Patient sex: M
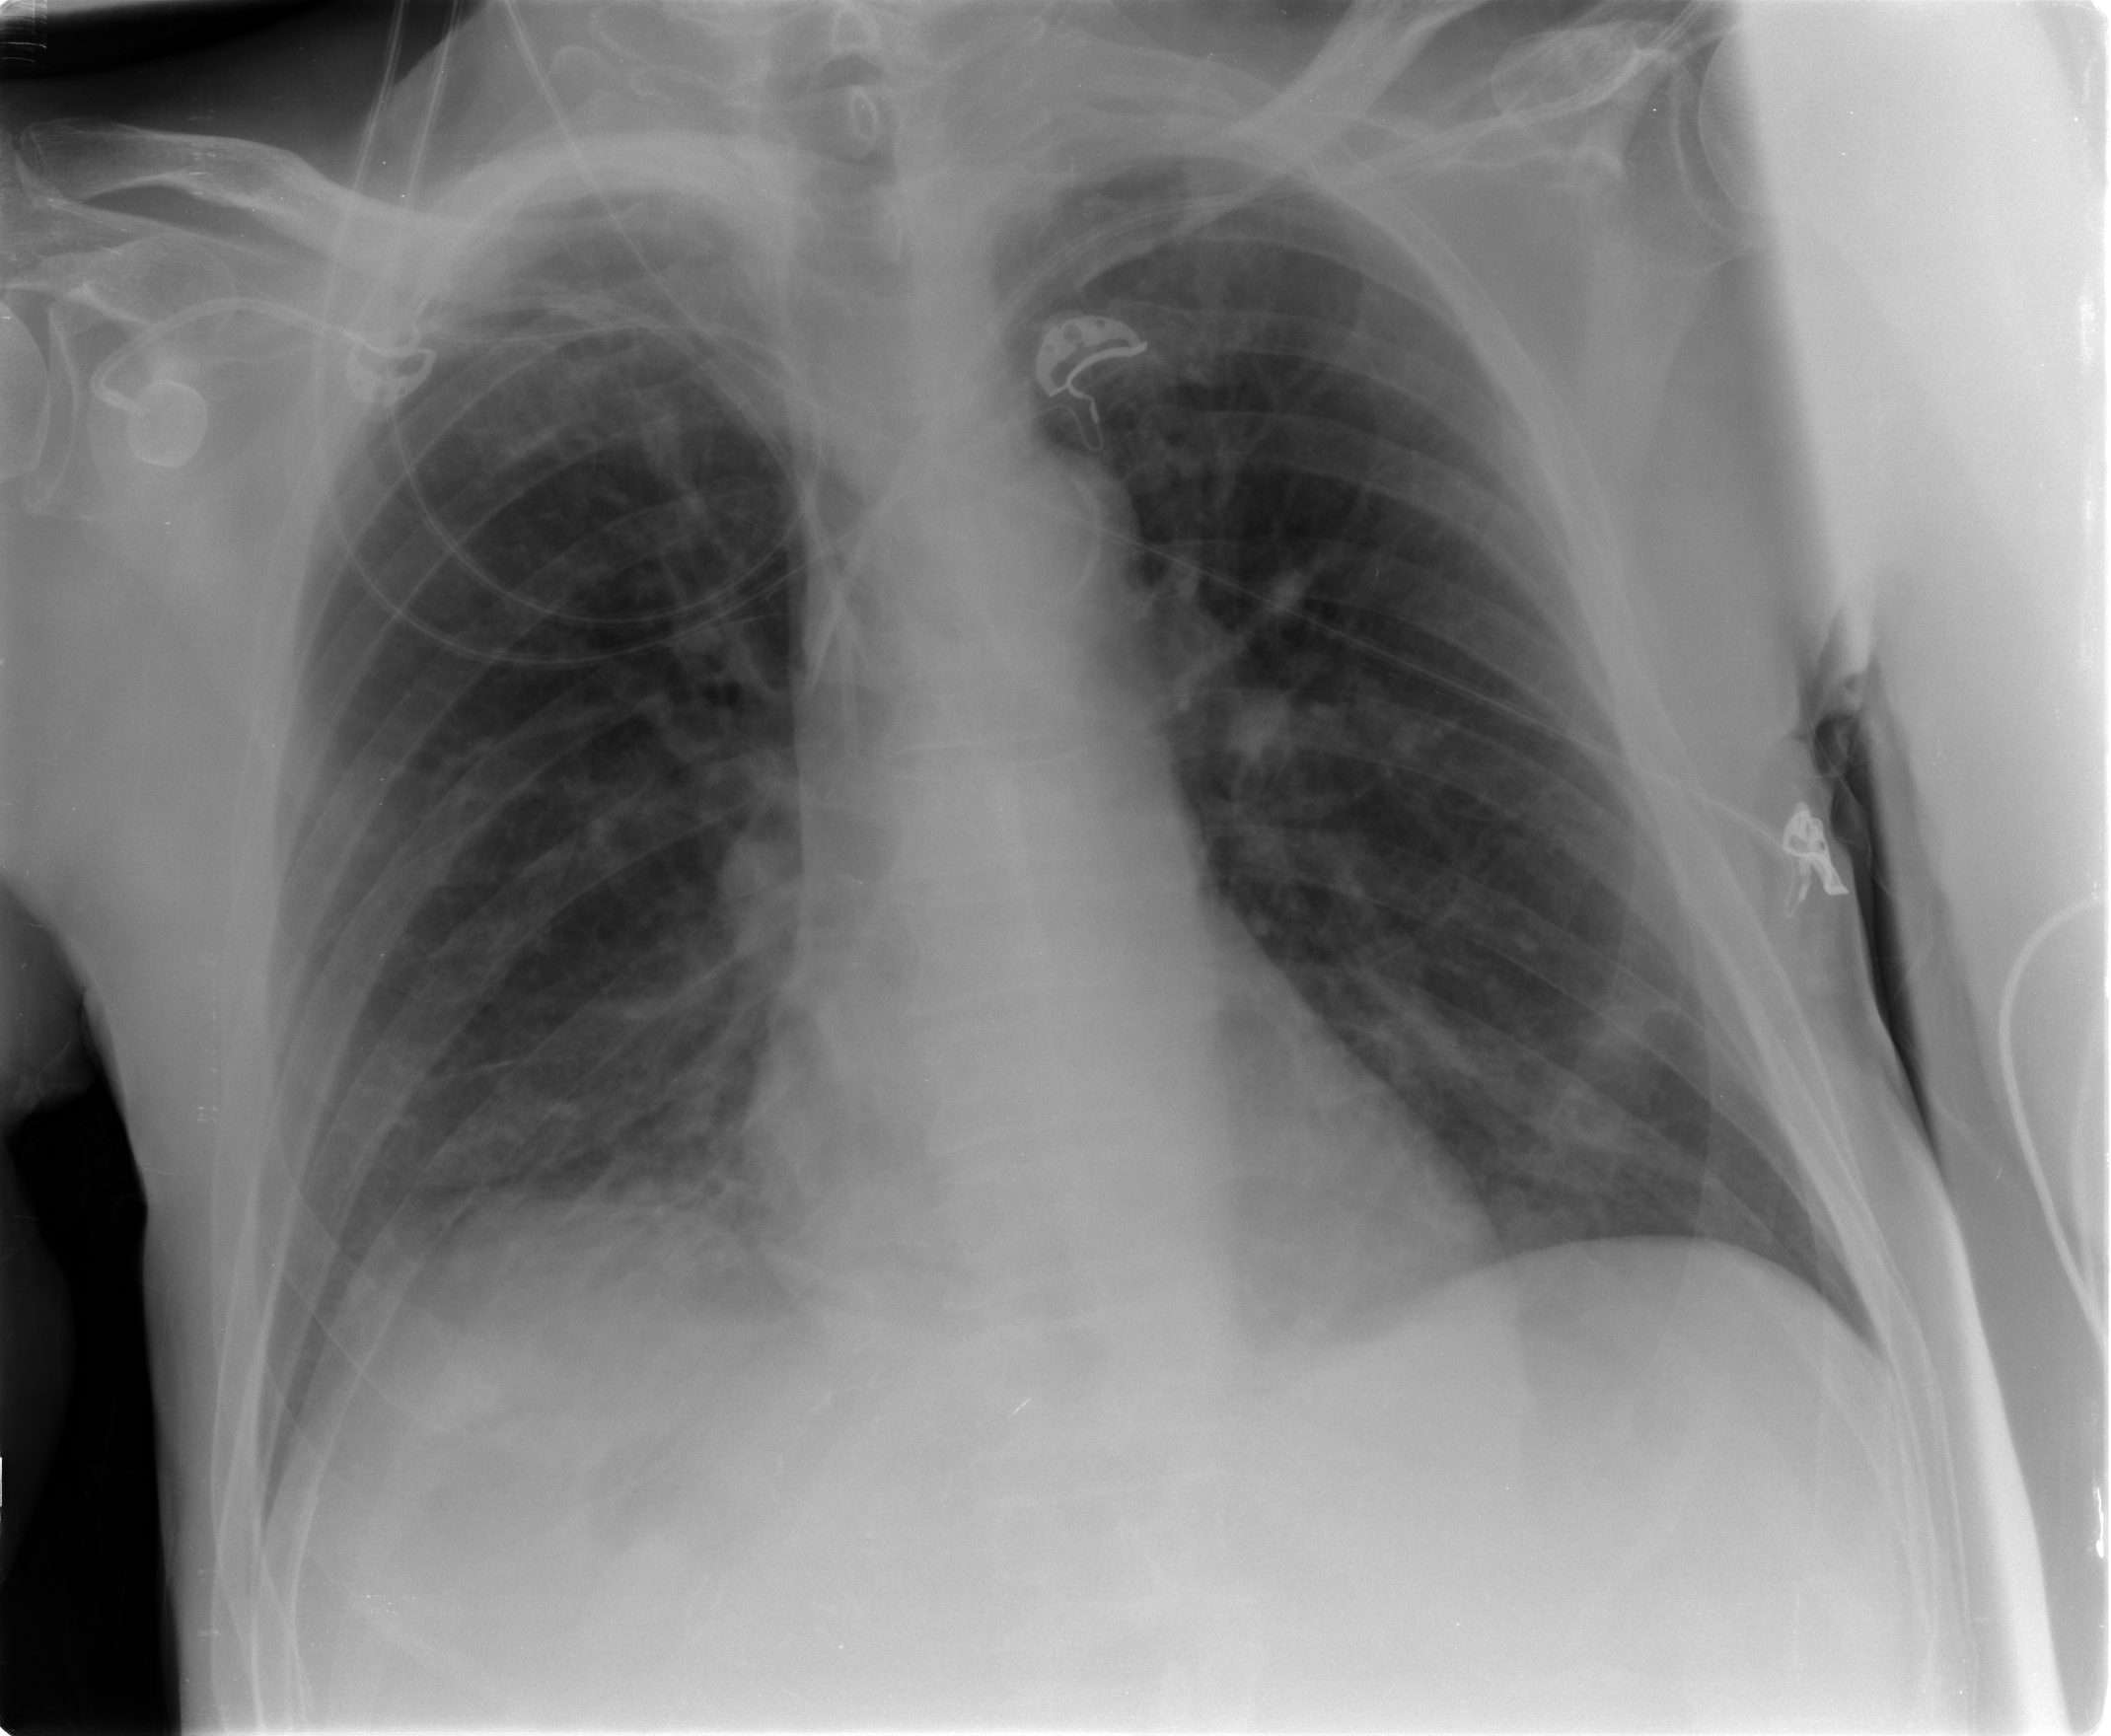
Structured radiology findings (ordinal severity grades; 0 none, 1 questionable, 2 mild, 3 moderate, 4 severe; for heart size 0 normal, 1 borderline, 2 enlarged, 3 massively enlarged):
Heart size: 0
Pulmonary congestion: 2
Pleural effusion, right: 0
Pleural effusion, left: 0
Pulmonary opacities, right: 0
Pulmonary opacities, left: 0
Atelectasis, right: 2
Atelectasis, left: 2